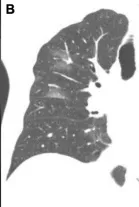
Chest CT images (lung window) in the coronal.
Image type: radiology (ct)